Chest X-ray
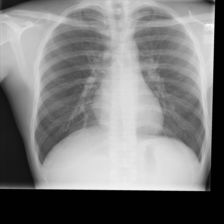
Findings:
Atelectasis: negative
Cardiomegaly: negative
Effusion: negative
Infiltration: negative
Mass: negative
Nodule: negative
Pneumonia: negative
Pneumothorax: negative
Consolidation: negative
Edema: negative
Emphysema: negative
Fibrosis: negative
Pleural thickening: negative
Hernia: negative